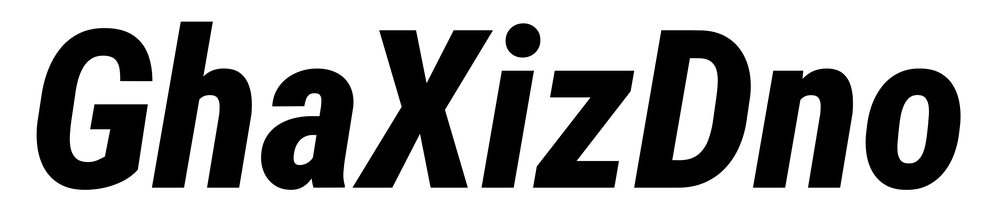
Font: Roboto-Italic_Condensed_ExtraBold_Italic